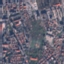
Label: Residential